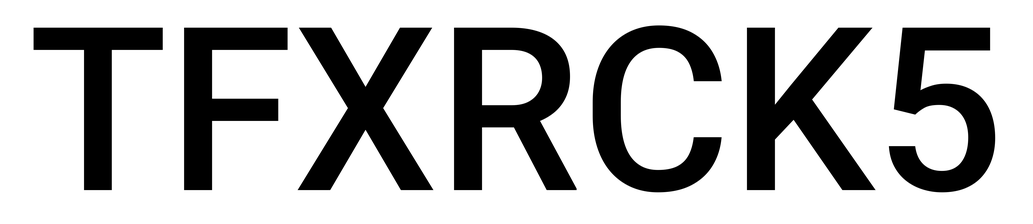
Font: Roboto_Medium